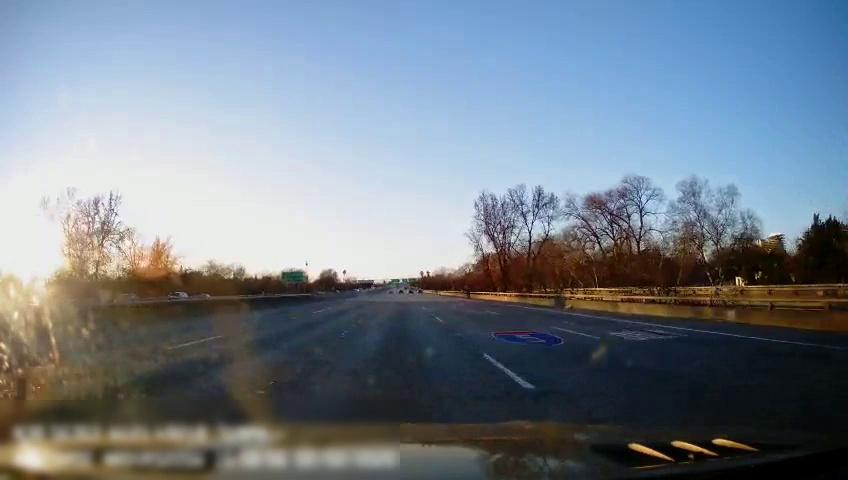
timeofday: Day
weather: Sunny
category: Drivable Space
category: Vehicles | Car
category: Lanes | Current Lane
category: Lanes | Current Lane
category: Lanes | Alternate Lane
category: Lanes | Alternate Lane
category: Lanes | Alternate Lane
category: Traffic | Signs